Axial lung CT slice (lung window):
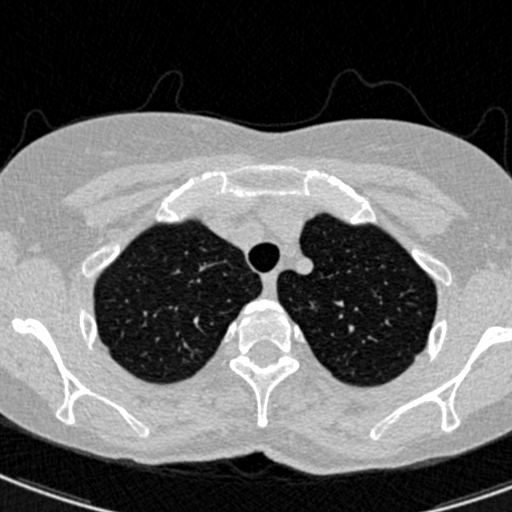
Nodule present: no